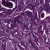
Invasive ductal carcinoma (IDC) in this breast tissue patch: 1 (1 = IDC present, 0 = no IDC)